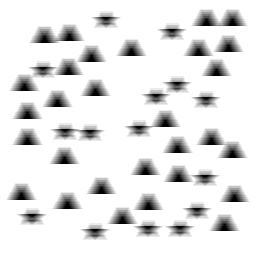
Squares: 0
Triangles: 29
Stars: 15
Total shapes: 44